Interaction volume radius: 5 \u00c5
Interaction volume height: 30 \u00c5
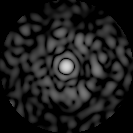
Disorder parameter: 0.8284